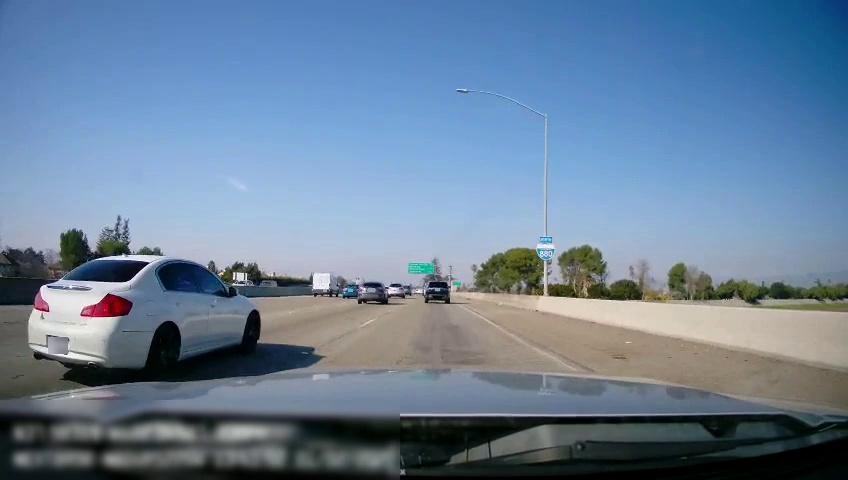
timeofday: Day
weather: Sunny
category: Drivable Space
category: Vehicles | SUV
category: Vehicles | SUV
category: Vehicles | SUV
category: Vehicles | SUV
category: Vehicles | Car
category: Vehicles | Van
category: Vehicles | Car
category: Lanes | Current Lane
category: Lanes | Current Lane
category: Traffic | Signs
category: Traffic | Signs